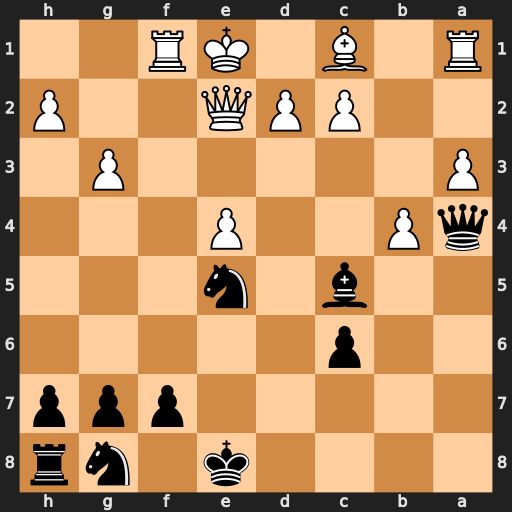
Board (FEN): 4k1nr/5ppp/2p5/2b1n3/qP2P3/P5P1/2PPQ2P/R1B1KR2
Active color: b
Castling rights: Qk
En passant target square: -
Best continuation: Qxc2 bxc5 Nd3+ Qxd3 Qxd3